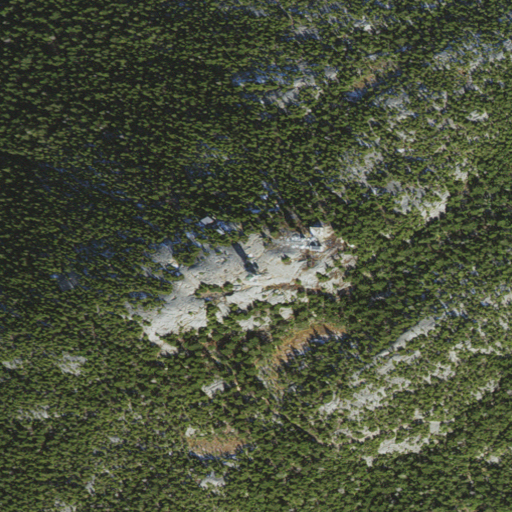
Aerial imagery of mountain in New Hampshire named Mount Kearsarge containing evergreen forest, mixed forest, shrub, and medium intensity development